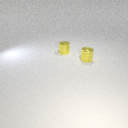
small yellow metal cylinder to the left of small yellow metal cylinder